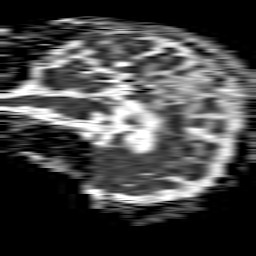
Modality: ADC
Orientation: sagittal
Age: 85
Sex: female
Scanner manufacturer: philips
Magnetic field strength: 1.5 T
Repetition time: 4.6 s
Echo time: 0.08517 s